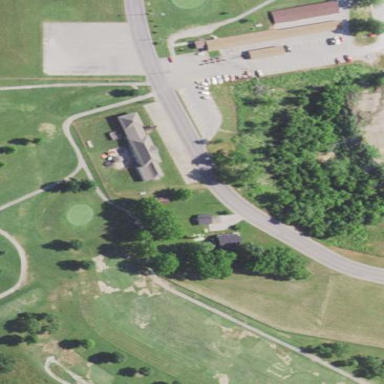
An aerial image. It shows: Golf fairway covered with lush grass.